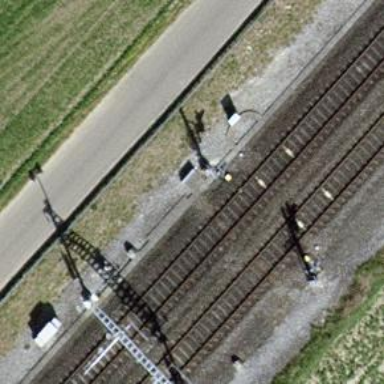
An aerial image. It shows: Railway signal.